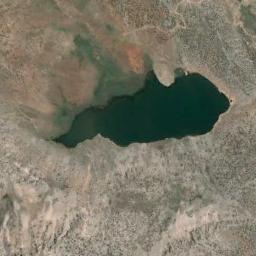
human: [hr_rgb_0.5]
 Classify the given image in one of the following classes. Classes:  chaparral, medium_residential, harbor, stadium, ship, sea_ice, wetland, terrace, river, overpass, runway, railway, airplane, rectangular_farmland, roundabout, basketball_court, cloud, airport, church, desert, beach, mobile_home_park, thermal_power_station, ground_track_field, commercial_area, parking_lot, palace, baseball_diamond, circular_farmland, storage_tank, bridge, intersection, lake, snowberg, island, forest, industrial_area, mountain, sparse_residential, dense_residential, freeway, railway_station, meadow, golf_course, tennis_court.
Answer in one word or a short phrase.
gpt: lake